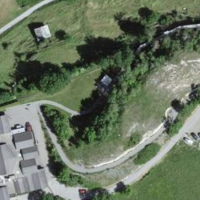
EUNIS habitat code: 24
Species observed at this site:
Chelidonium majus